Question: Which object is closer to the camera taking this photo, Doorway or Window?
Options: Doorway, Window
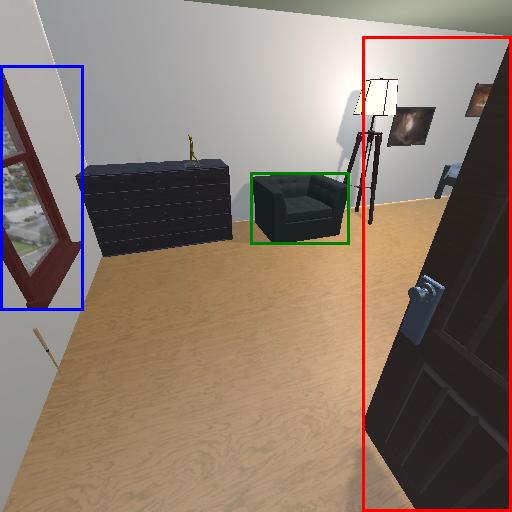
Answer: Doorway